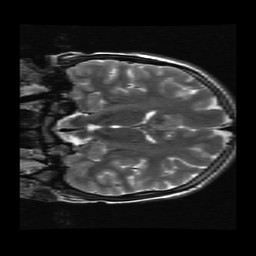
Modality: T2w
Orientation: coronal
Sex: female
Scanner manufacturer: ge
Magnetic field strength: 3 T
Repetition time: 5 s
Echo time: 0.1017 s